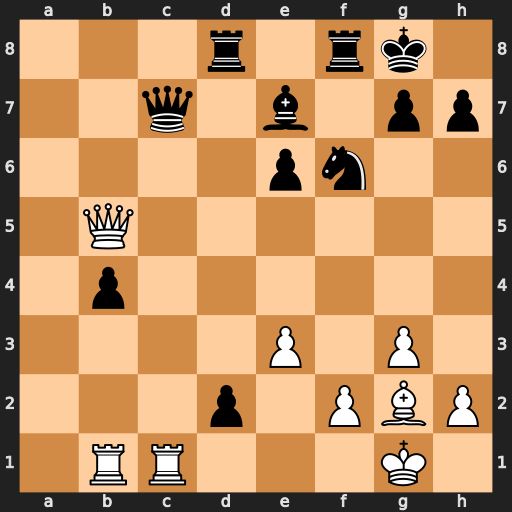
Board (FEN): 3r1rk1/2q1b1pp/4pn2/1Q6/1p6/4P1P1/3p1PBP/1RR3K1
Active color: w
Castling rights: -
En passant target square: -
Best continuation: Rxc7 d1=R+ Rxd1 Rxd1+ Bf1